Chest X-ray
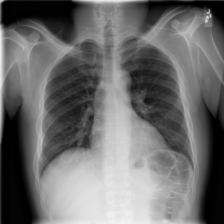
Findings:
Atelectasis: negative
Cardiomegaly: negative
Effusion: negative
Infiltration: negative
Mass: negative
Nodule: negative
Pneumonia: negative
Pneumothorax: negative
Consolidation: negative
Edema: negative
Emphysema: negative
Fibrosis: negative
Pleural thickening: negative
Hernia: negative